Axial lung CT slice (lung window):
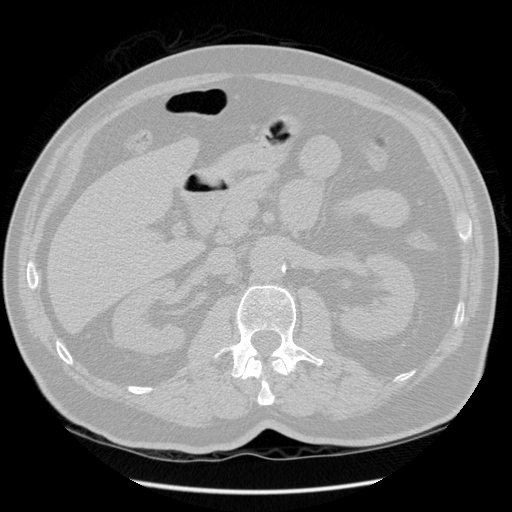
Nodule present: no